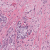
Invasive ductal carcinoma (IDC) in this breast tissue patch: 1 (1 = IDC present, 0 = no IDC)